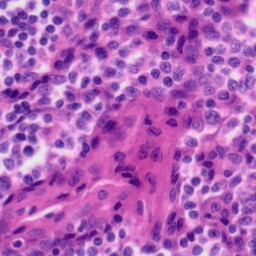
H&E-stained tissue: Tonsil